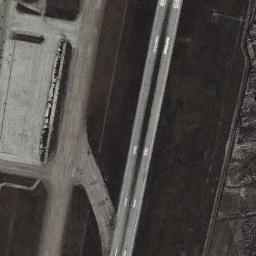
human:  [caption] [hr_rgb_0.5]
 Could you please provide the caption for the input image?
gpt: The runway goes through the clearing and a building is next to the runway .

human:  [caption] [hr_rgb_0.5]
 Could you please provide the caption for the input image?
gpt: The runway is on the bare land .

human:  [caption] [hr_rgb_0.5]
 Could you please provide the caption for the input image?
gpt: There is a large green lawn next to the runway, And a concrete open space is attached to one side of the runway .

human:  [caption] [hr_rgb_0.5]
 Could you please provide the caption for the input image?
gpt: The grass is beside the runway .

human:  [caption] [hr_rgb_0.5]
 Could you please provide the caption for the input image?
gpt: There are green meadows beside the runway .